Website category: university
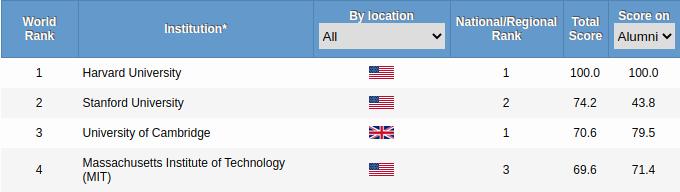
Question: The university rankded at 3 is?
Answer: University of Cambridge

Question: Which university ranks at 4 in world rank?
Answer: Massachusetts Institute of Technology (MIT)

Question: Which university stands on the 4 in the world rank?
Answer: Massachusetts Institute of Technology (MIT)

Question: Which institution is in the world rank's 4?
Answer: Massachusetts Institute of Technology (MIT)

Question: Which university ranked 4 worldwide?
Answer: Massachusetts Institute of Technology (MIT)

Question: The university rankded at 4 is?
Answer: Massachusetts Institute of Technology (MIT)

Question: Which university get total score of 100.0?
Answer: Harvard University

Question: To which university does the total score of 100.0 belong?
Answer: Harvard University

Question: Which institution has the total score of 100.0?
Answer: Harvard University

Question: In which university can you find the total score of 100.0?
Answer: Harvard University

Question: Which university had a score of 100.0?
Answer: Harvard University

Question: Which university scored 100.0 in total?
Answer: Harvard University

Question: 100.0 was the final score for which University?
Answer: Harvard University

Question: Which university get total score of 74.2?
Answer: Stanford University

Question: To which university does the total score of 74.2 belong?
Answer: Stanford University

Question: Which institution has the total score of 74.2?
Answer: Stanford University

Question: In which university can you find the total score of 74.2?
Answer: Stanford University

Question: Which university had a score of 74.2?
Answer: Stanford University

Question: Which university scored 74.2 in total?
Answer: Stanford University

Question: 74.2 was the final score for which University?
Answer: Stanford University

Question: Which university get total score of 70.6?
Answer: University of Cambridge

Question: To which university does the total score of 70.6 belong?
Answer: University of Cambridge

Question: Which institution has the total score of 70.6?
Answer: University of Cambridge

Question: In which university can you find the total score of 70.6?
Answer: University of Cambridge

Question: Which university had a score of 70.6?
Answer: University of Cambridge

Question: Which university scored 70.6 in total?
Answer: University of Cambridge

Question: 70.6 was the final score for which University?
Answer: University of Cambridge

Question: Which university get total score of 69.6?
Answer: Massachusetts Institute of Technology (MIT)

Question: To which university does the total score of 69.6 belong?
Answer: Massachusetts Institute of Technology (MIT)

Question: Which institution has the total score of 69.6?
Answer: Massachusetts Institute of Technology (MIT)

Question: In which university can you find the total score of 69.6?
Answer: Massachusetts Institute of Technology (MIT)

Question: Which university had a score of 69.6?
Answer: Massachusetts Institute of Technology (MIT)

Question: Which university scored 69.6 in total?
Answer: Massachusetts Institute of Technology (MIT)

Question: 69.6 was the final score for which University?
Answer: Massachusetts Institute of Technology (MIT)

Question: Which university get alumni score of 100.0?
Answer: Harvard University

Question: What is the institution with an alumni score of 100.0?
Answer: Harvard University

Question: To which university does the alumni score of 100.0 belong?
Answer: Harvard University

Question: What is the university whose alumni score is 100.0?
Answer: Harvard University

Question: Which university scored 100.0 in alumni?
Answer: Harvard University

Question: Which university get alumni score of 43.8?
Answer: Stanford University

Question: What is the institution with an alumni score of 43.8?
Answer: Stanford University

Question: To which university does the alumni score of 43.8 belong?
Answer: Stanford University

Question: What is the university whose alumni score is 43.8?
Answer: Stanford University

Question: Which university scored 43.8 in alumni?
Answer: Stanford University

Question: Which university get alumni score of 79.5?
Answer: University of Cambridge

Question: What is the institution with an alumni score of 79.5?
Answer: University of Cambridge

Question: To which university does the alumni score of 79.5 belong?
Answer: University of Cambridge

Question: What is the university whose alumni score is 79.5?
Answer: University of Cambridge

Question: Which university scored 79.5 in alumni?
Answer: University of Cambridge

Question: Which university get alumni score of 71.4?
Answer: Massachusetts Institute of Technology (MIT)

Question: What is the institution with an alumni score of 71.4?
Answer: Massachusetts Institute of Technology (MIT)

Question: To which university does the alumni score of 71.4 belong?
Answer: Massachusetts Institute of Technology (MIT)

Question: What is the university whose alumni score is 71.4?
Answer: Massachusetts Institute of Technology (MIT)

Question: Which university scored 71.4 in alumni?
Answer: Massachusetts Institute of Technology (MIT)